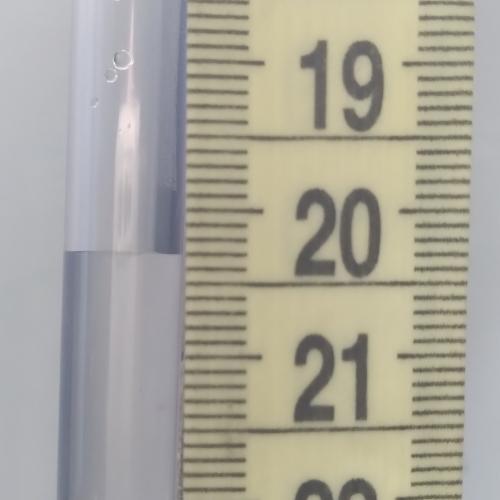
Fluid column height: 20.3 cm